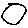
Label: circle